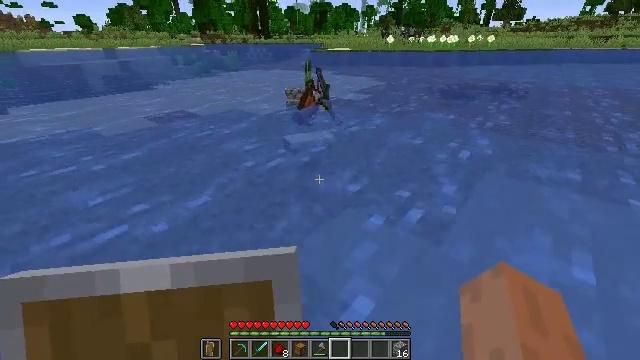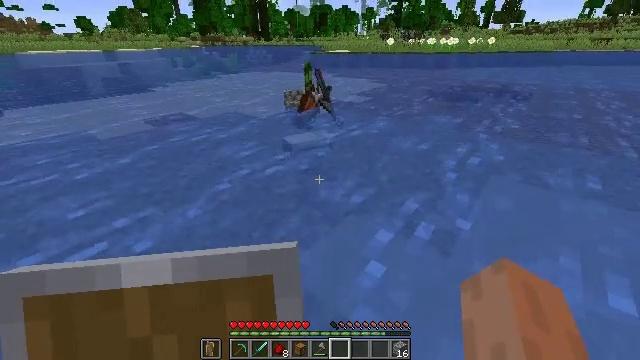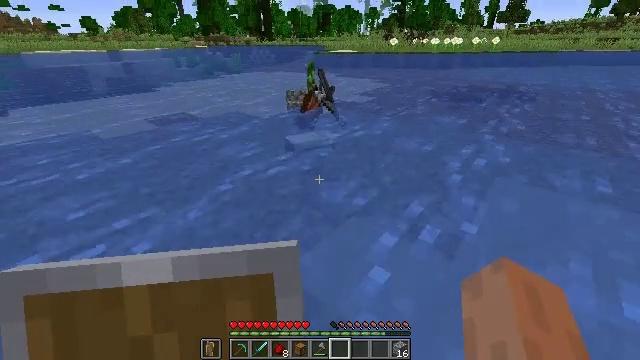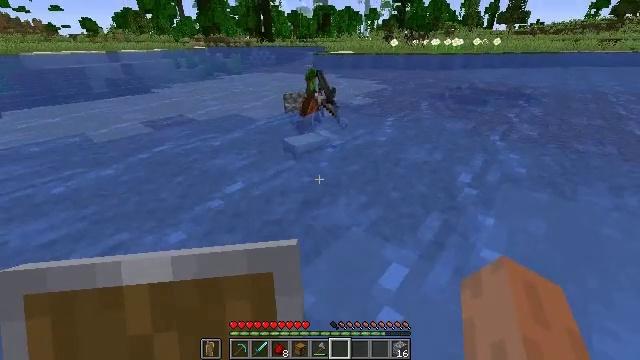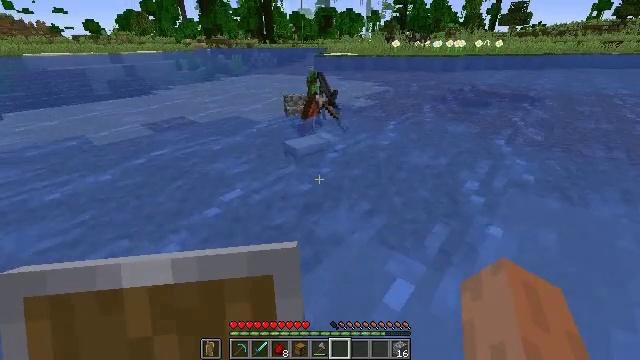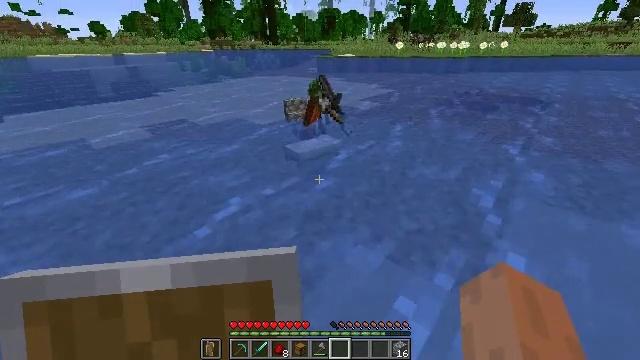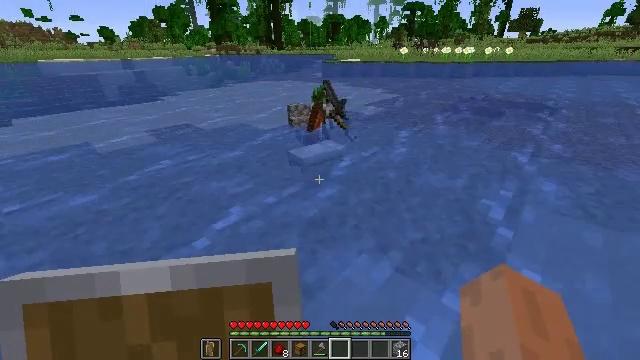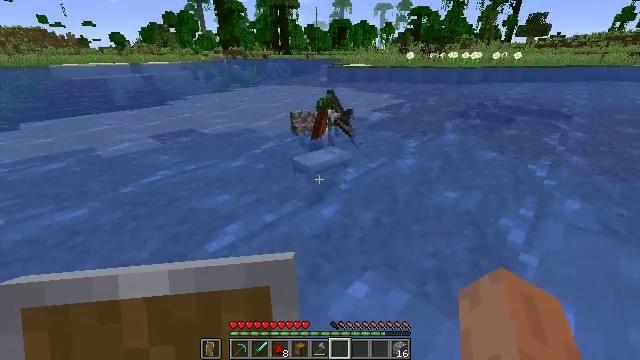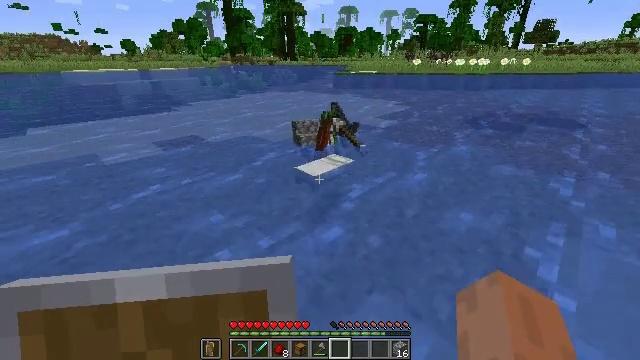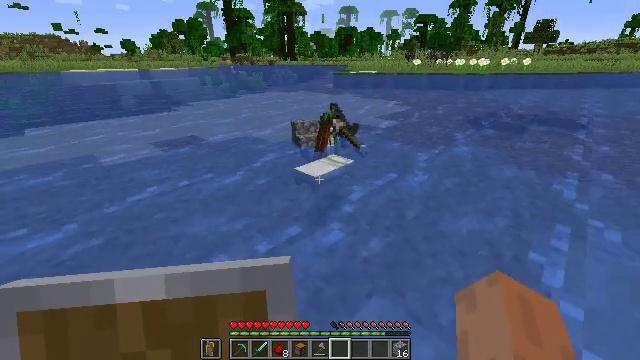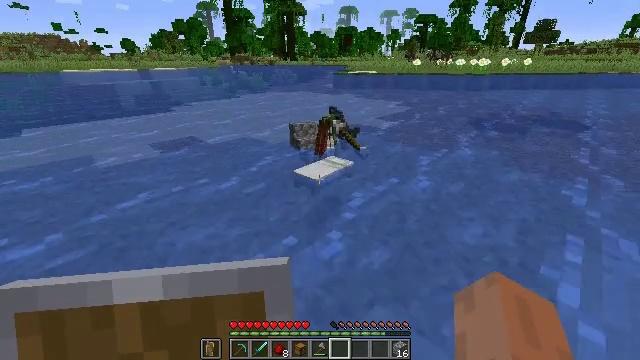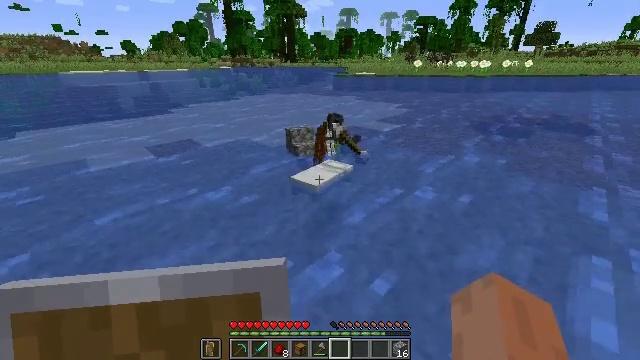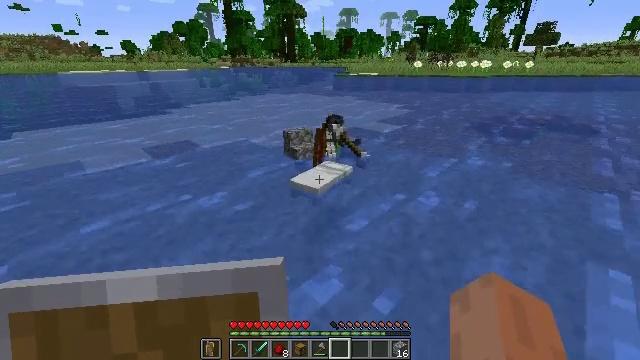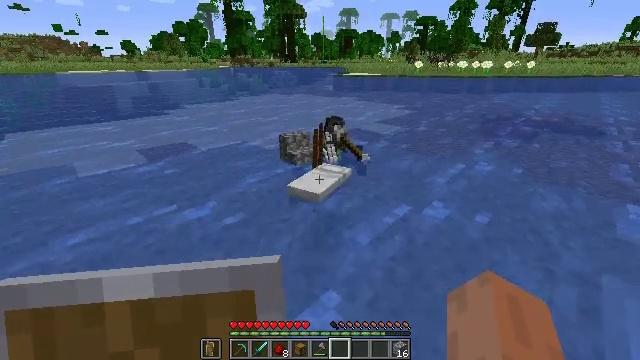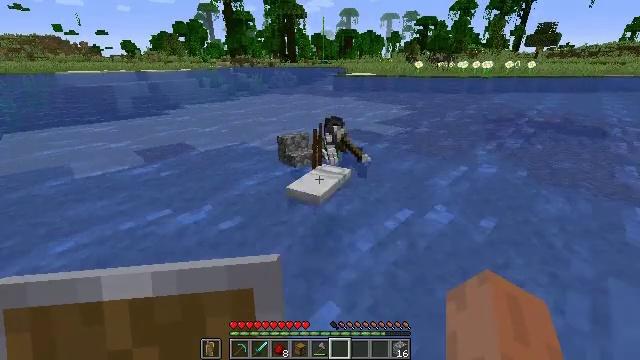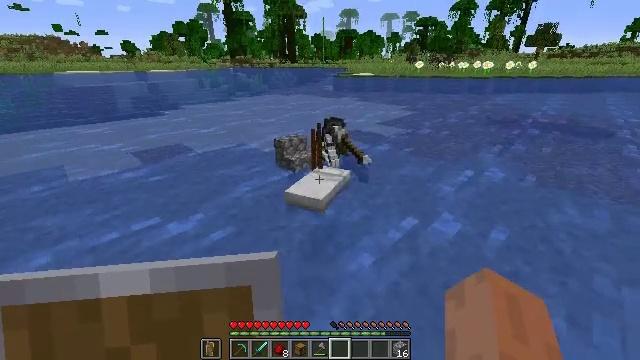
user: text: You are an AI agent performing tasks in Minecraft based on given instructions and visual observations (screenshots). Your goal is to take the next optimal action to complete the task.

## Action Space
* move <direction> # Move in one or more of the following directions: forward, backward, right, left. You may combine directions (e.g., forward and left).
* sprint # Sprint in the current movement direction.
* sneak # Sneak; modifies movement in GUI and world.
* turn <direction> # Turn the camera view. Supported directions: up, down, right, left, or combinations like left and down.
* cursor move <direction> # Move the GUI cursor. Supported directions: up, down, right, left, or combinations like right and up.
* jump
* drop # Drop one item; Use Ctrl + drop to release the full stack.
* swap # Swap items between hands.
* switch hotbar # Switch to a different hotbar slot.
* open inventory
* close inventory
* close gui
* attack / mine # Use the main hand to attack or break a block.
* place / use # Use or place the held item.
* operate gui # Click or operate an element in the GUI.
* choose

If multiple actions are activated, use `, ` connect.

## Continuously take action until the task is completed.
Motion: motion action
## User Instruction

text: Remove a cobblestone stairs from the inventory.
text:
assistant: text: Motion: move forward
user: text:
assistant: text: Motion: move forward
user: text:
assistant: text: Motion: move forward
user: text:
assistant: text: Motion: move forward
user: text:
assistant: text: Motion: move forward
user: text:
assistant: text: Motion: move forward
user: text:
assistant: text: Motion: move forward, turn left
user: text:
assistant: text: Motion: move forward, turn left and up
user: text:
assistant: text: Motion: move forward
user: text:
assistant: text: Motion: move forward
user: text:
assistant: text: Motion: move forward
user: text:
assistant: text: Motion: move forward
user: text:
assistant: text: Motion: move forward
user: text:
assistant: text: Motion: move forward
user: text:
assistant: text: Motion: move forward
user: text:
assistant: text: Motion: move forward
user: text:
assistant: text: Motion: move forward
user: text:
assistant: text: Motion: move forward
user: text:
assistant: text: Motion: move forward
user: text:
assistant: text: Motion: move forward
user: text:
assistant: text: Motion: move forward
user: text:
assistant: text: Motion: no_op
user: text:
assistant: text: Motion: no_op
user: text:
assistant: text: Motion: turn left and down
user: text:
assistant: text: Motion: move back, turn left and down
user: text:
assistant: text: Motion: move back, turn left and down
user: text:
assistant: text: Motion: move back, turn down
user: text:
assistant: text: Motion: move back
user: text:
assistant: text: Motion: move back
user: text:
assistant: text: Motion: move back